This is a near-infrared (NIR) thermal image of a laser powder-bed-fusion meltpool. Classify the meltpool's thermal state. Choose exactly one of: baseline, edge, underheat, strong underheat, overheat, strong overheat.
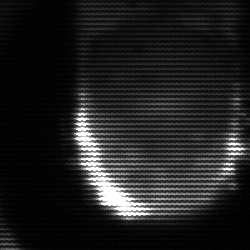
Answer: baseline